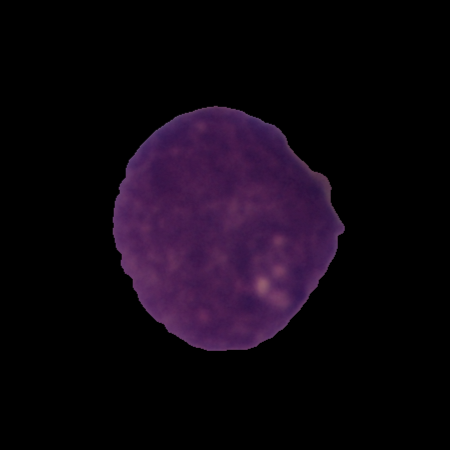
Label: cancer